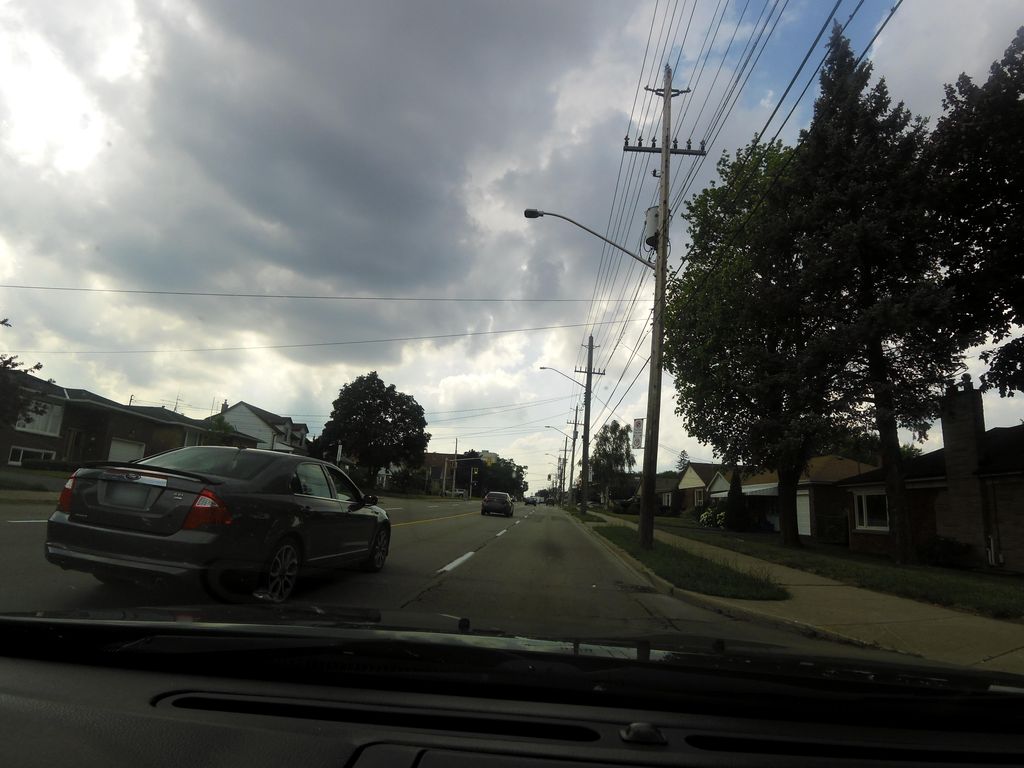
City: hamilton